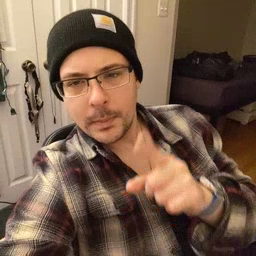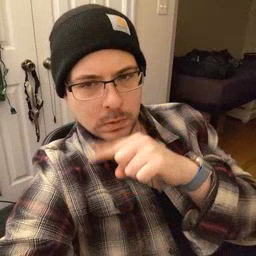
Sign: mouse